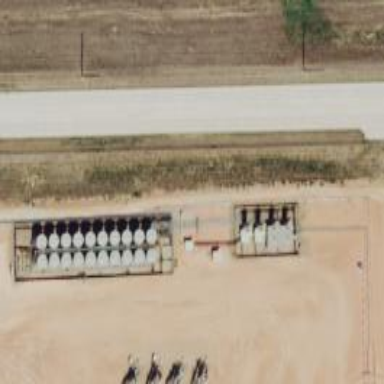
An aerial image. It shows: Storage tank with man-made structure.